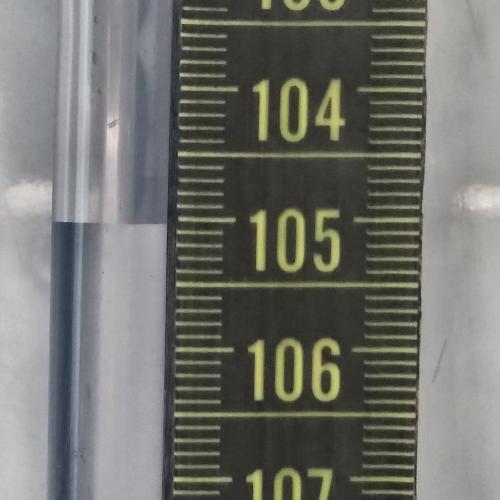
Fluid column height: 105.0 cm